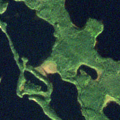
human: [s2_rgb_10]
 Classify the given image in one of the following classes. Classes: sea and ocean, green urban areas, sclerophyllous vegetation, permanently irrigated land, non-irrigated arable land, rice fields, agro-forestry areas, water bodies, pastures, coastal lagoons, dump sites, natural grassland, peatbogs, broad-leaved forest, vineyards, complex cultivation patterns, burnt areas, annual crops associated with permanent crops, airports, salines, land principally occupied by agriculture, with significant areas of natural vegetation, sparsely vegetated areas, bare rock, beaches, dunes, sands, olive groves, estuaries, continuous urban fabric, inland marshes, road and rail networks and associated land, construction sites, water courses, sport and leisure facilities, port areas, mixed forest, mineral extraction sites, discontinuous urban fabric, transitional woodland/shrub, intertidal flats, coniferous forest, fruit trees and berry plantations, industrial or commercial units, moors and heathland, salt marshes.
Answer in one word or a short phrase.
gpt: coniferous forest, water bodies